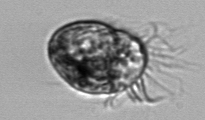
Label: Strombidium_morphotype1